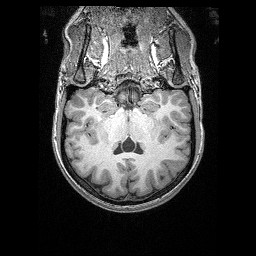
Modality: T1w
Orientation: sagittal
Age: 23
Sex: female
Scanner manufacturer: siemens
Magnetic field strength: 3 T
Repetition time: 2.4 s
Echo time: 0.03 s